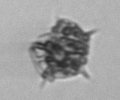
Label: Dictyocha